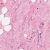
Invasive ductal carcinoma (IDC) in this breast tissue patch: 0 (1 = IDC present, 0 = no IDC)